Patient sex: M
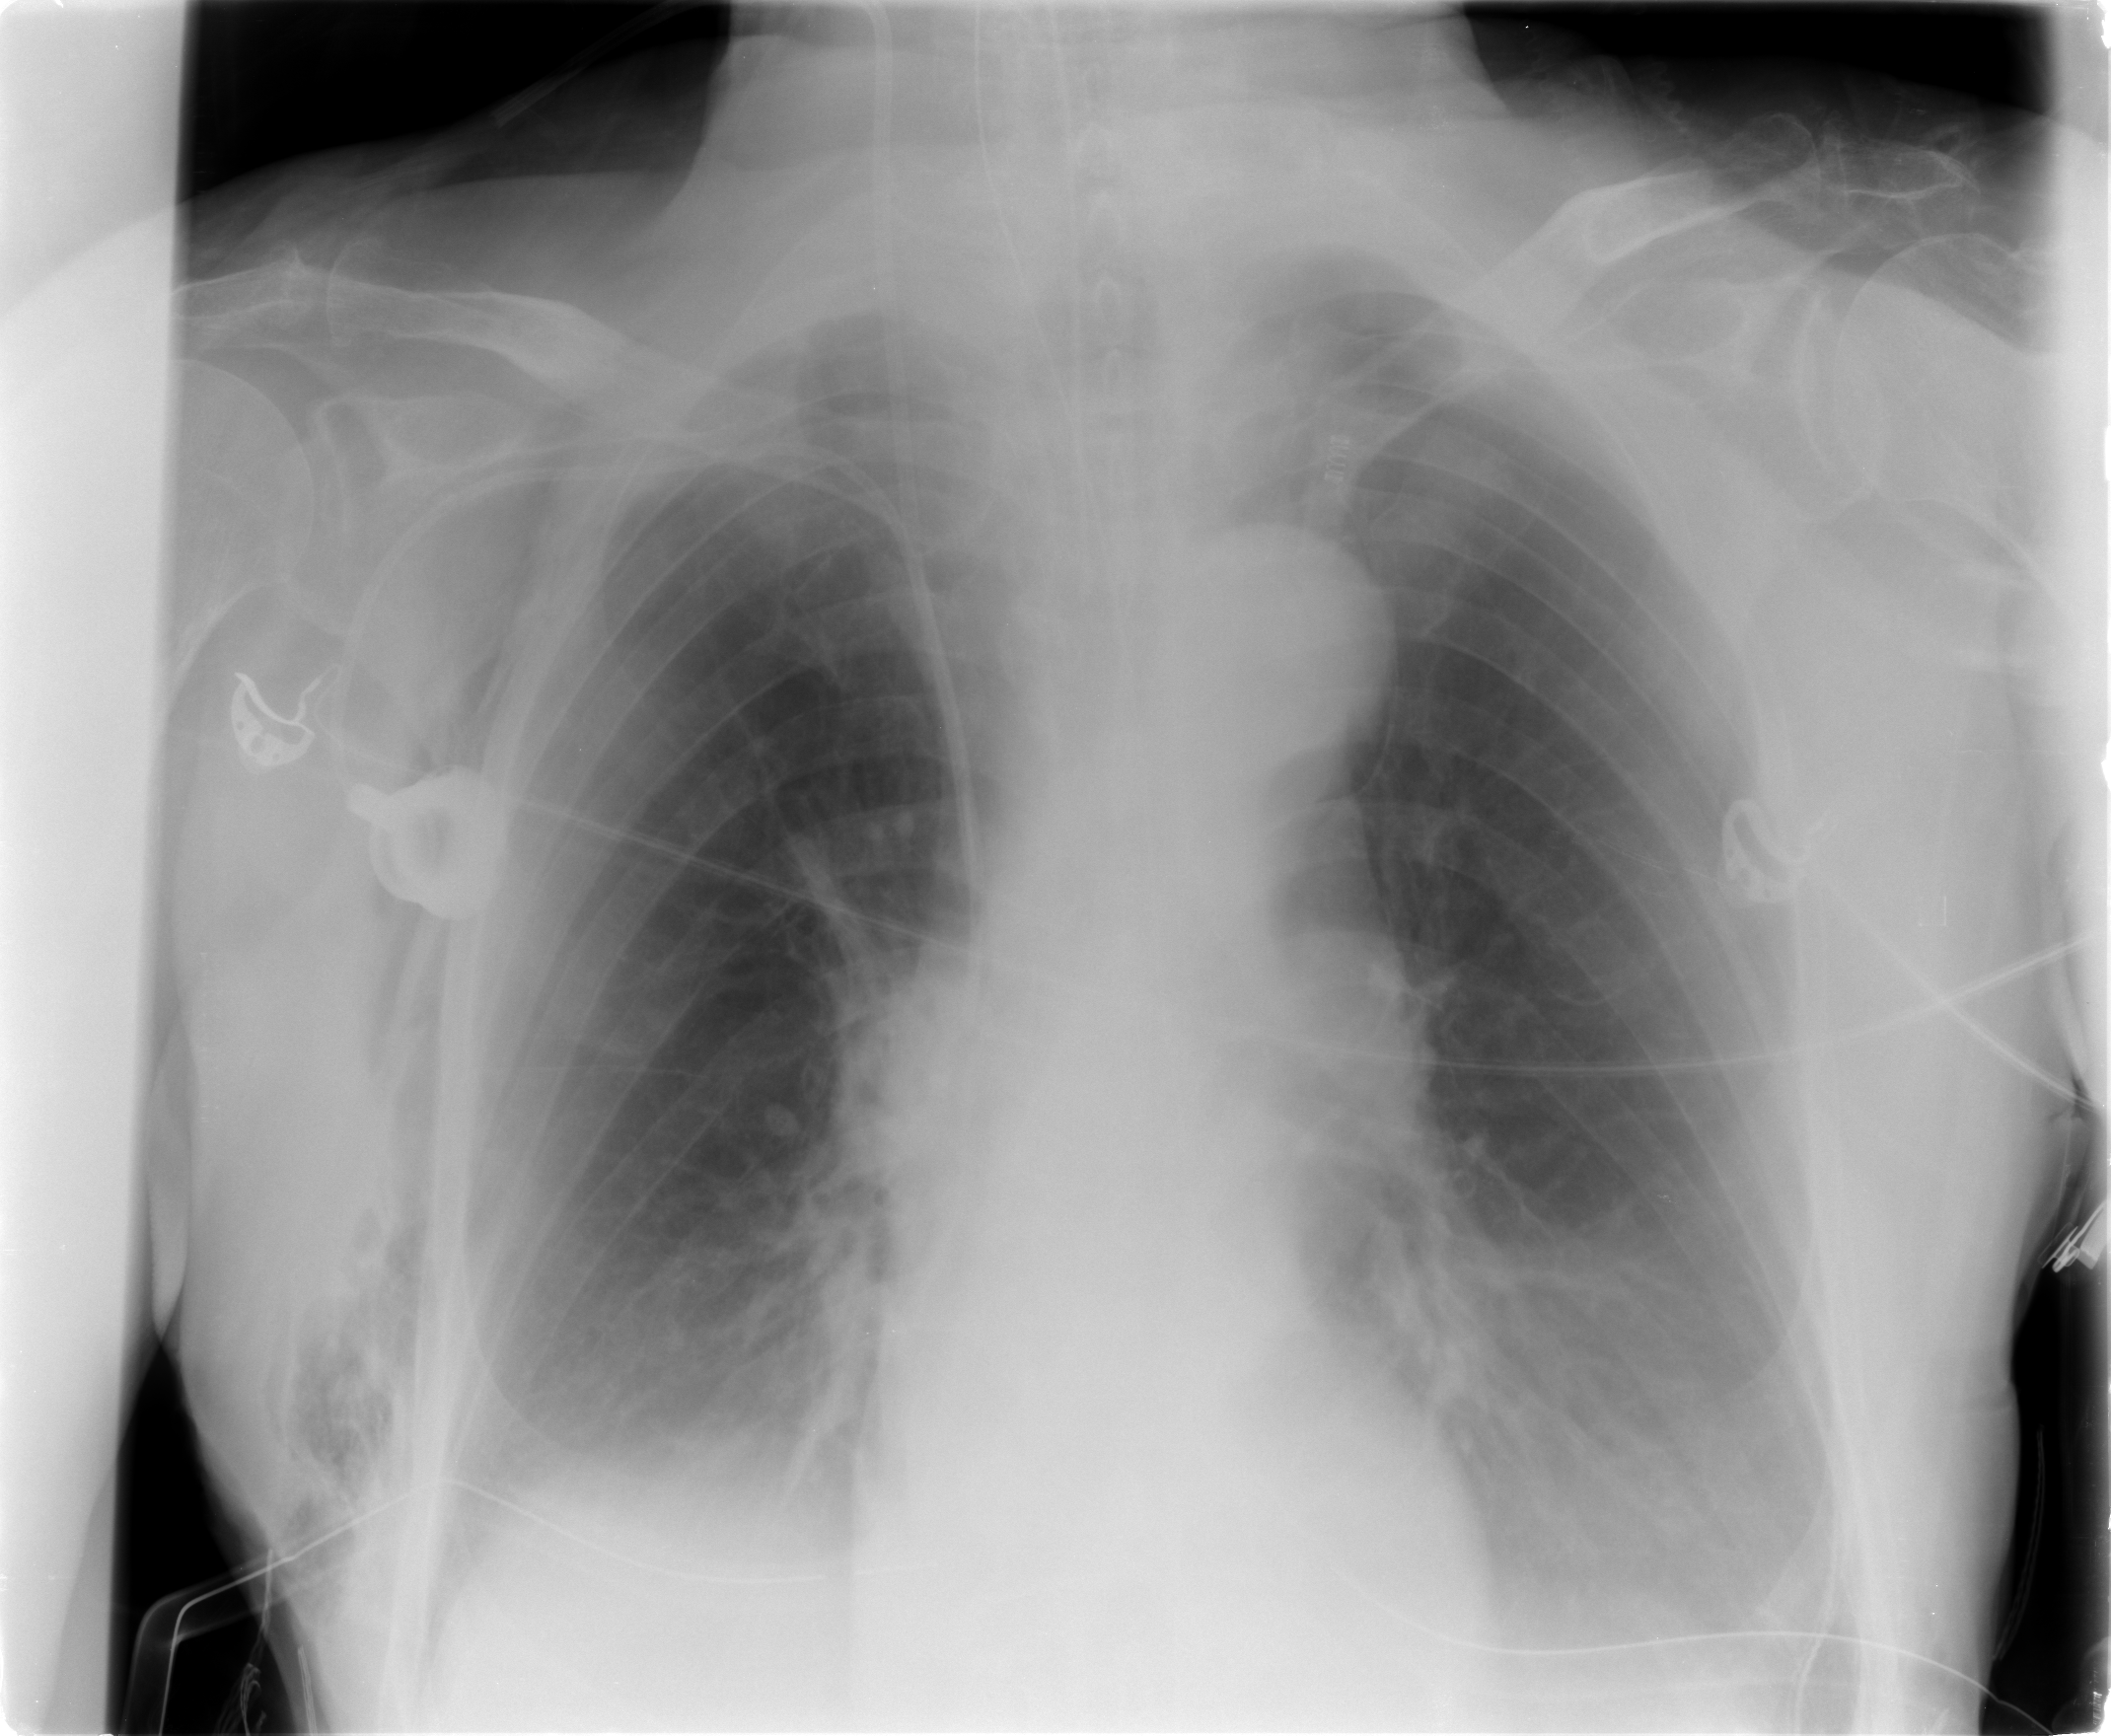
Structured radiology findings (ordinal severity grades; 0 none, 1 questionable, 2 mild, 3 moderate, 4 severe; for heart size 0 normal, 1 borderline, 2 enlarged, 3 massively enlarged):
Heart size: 0
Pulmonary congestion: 0
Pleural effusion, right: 2
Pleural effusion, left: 2
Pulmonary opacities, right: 0
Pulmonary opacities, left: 0
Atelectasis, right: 2
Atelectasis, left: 2